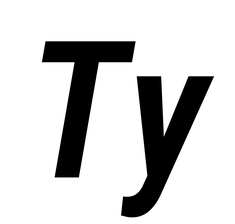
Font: Roboto-Italic_Condensed_SemiBold_Italic